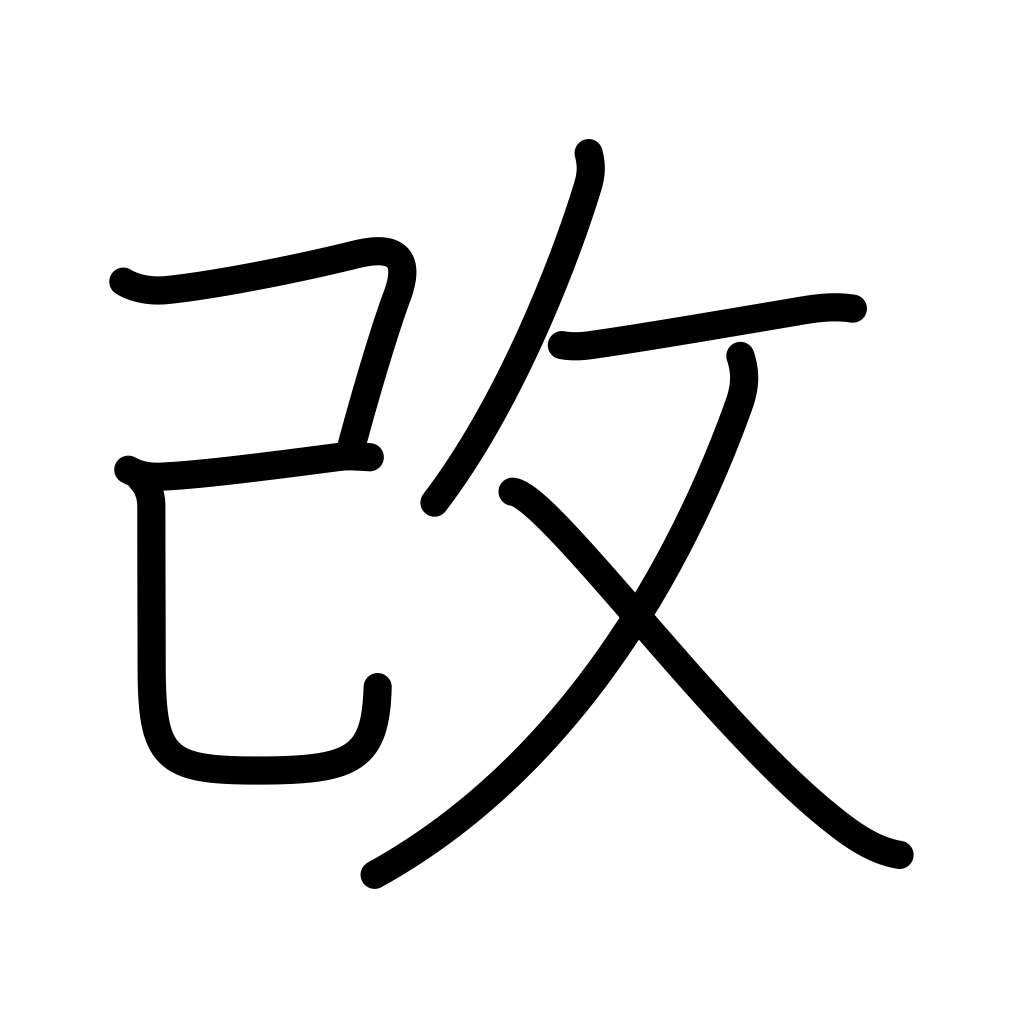
Meaning: reformation, change, modify, mend, renew, examine, inspect, search